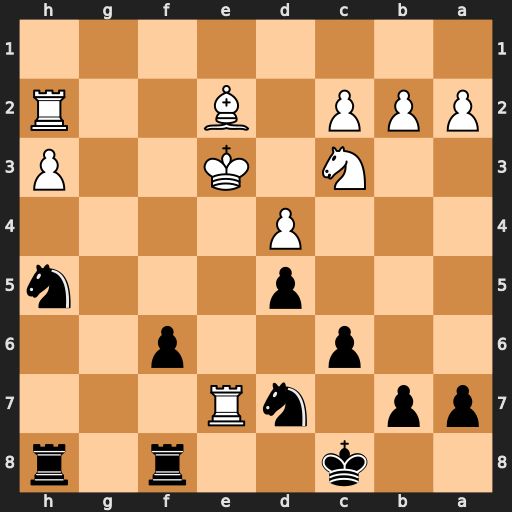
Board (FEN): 2k2r1r/pp1nR3/2p2p2/3p3n/3P4/2N1K2P/PPP1B2R/8
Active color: b
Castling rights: -
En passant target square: -
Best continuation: Kd8 Rxd7+ Kxd7